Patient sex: M
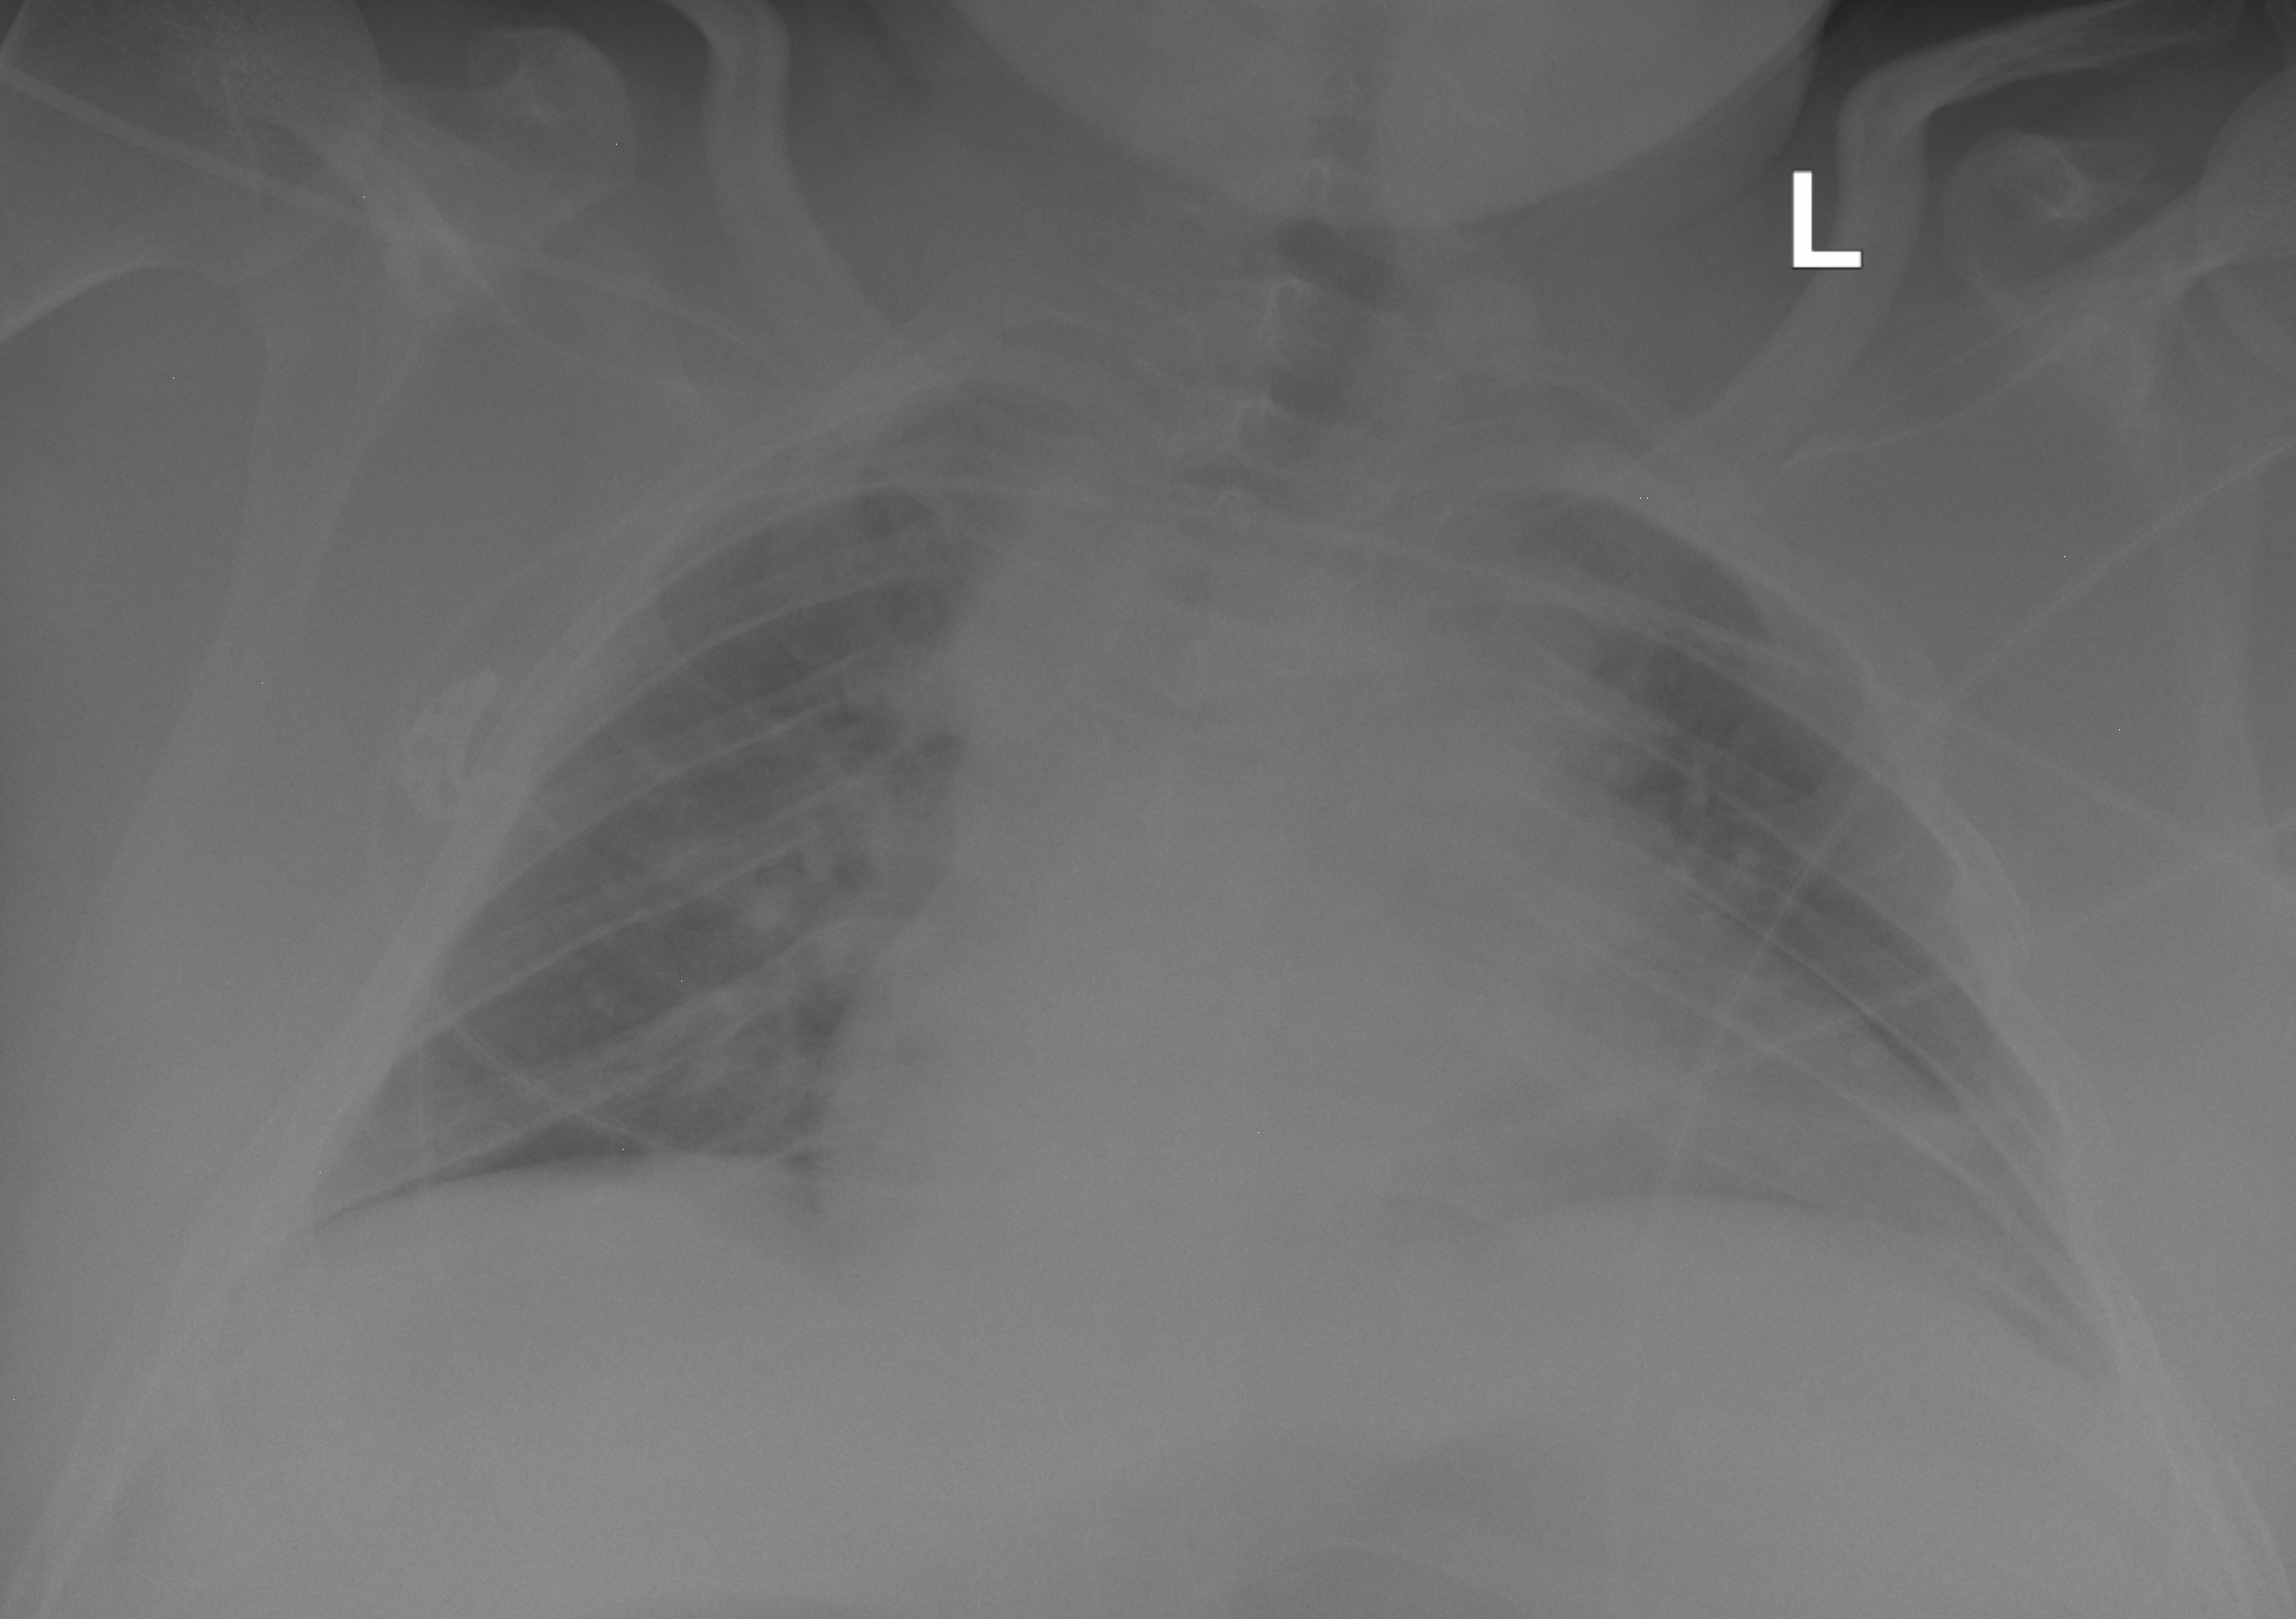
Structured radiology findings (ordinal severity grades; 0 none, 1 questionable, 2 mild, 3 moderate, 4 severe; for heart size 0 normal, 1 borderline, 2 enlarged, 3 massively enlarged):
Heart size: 2
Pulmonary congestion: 2
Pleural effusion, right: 0
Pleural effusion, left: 2
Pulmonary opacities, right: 0
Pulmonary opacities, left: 0
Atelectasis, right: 2
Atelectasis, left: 2